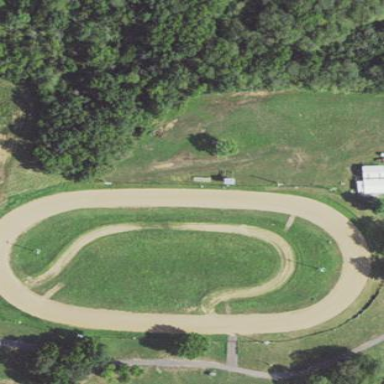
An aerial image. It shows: Raceway for motor sports.